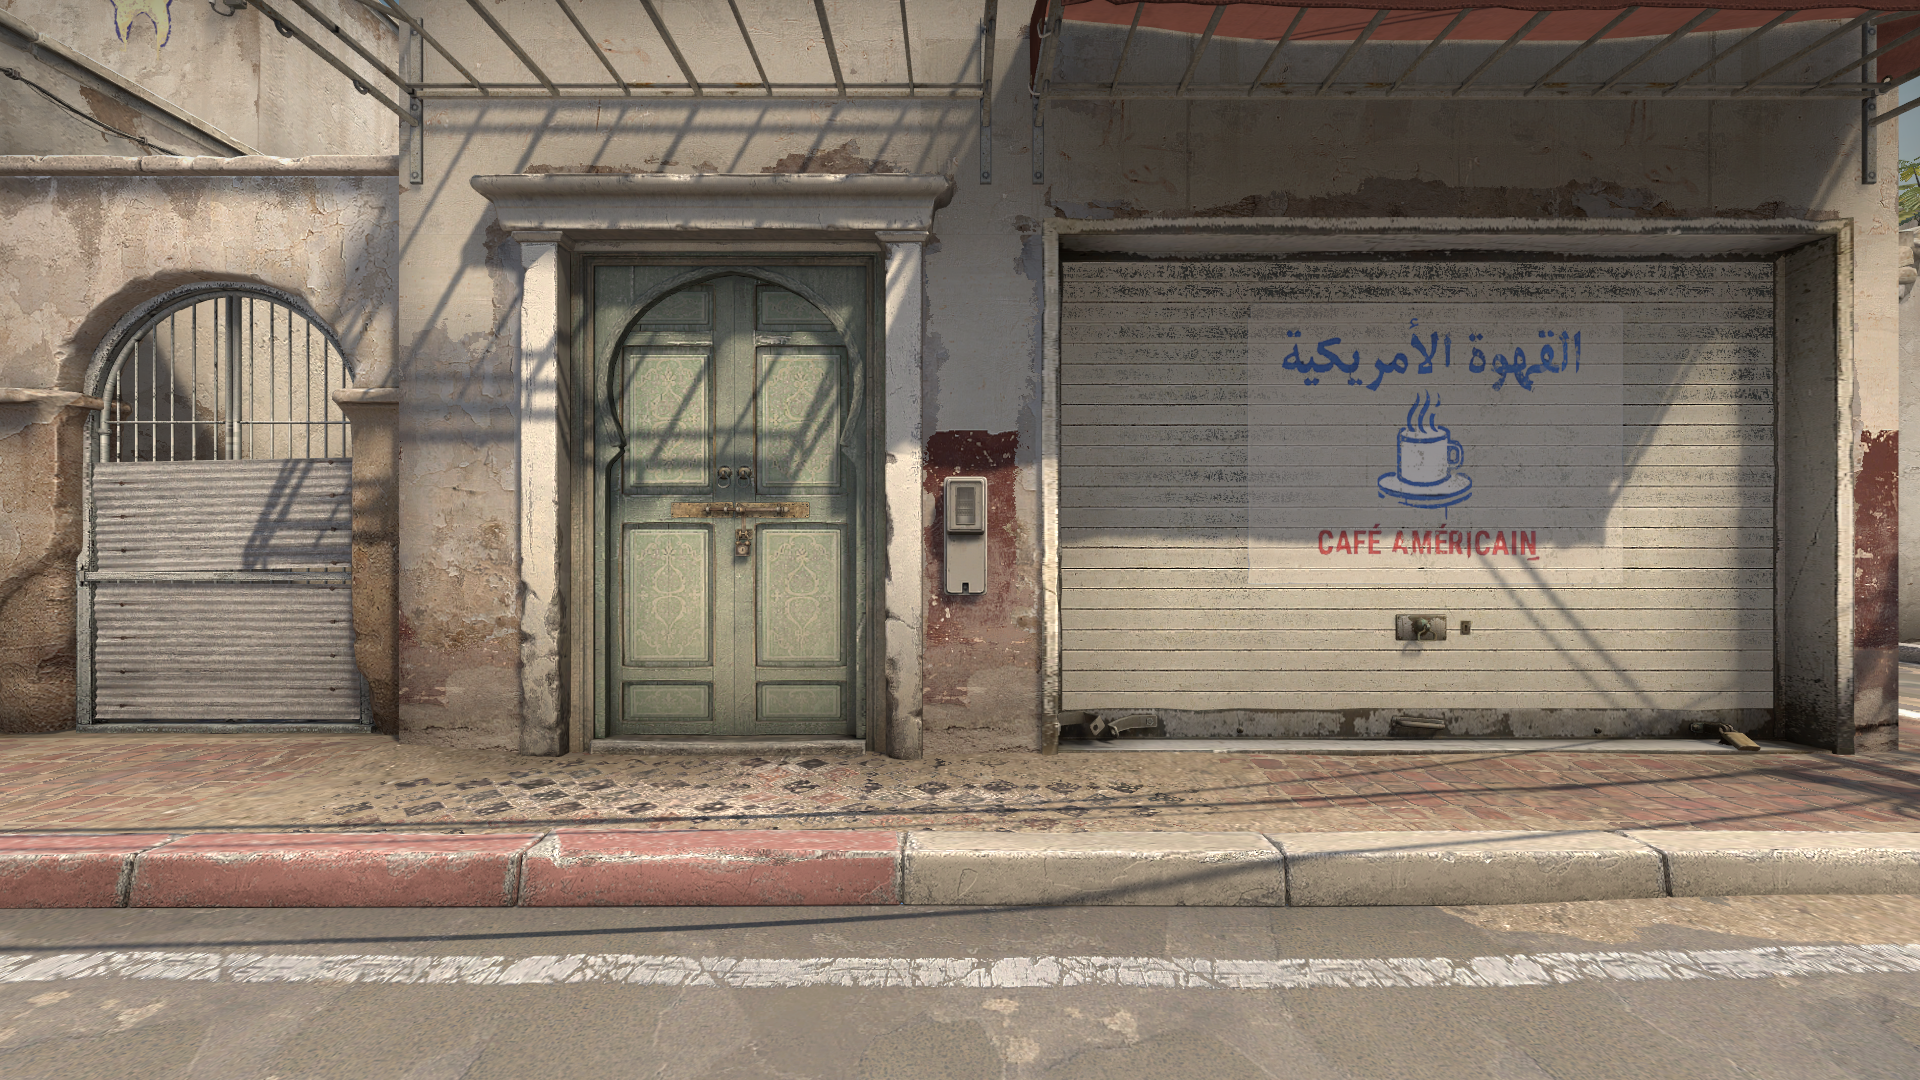
Map: de_dust2